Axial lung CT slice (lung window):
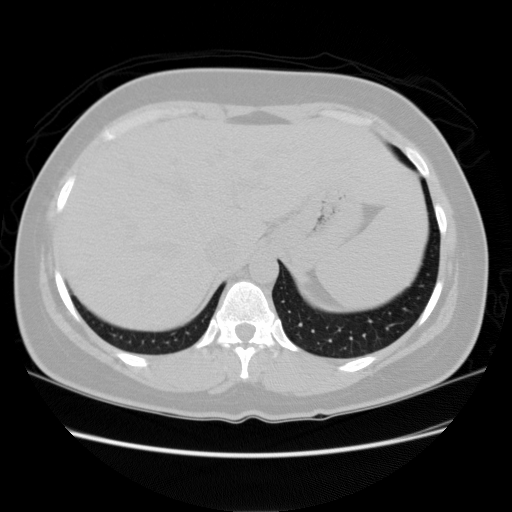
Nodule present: no